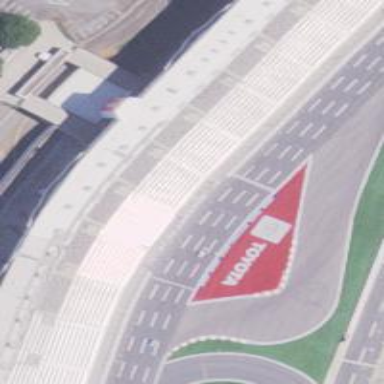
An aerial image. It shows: Raceway for motor sports.